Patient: sex M, age 45
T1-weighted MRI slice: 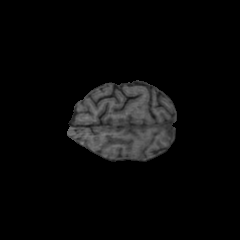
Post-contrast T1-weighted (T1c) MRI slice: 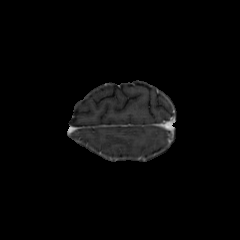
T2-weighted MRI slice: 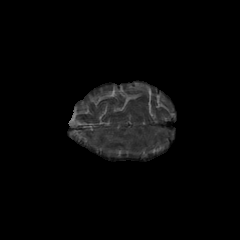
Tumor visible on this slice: no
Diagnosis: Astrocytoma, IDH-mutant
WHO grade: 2